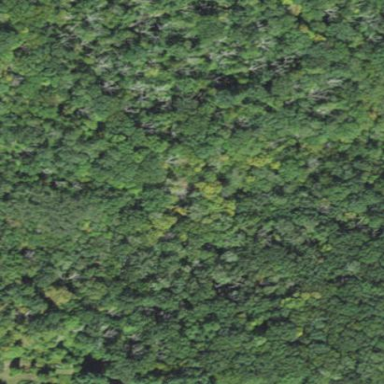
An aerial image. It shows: Nature reserve within woodland. It is preserved open space.